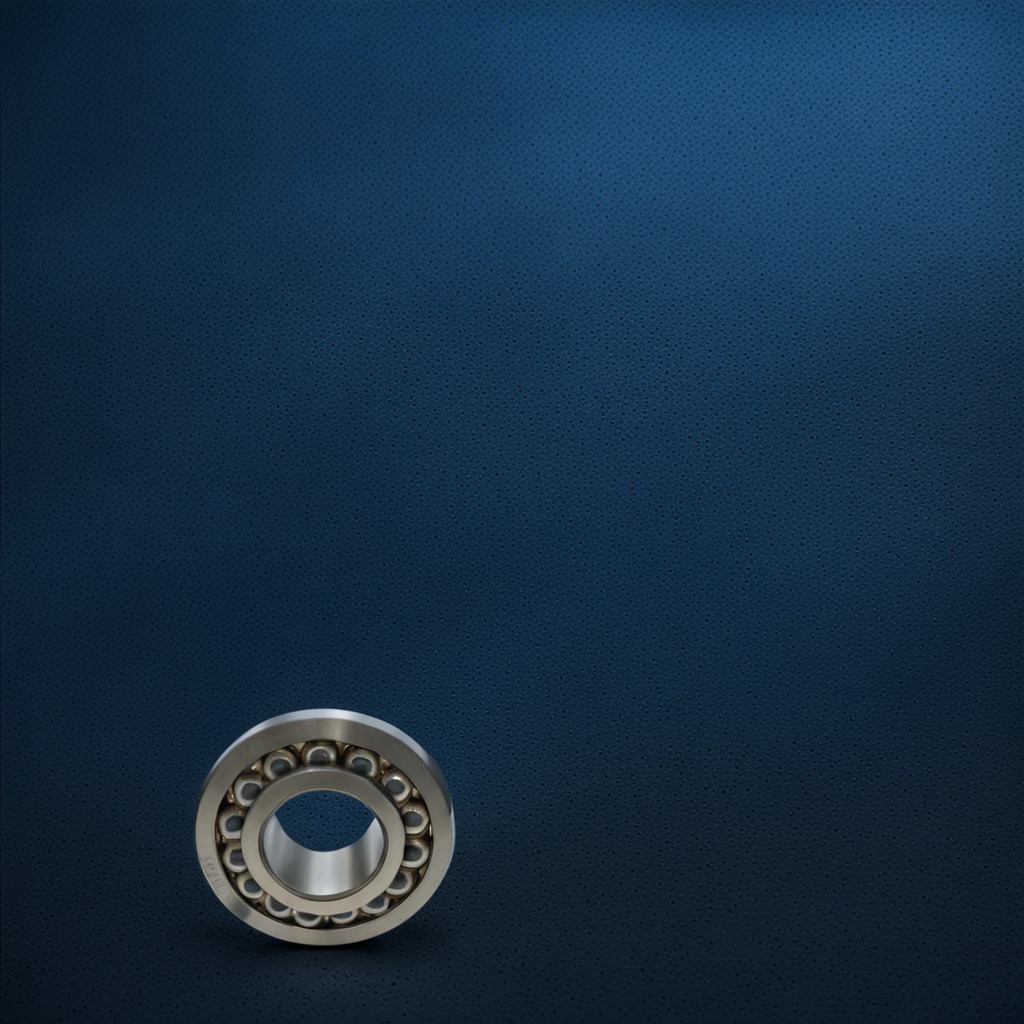
A metal ball bearing is lying on a granite tabletop.